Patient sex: M
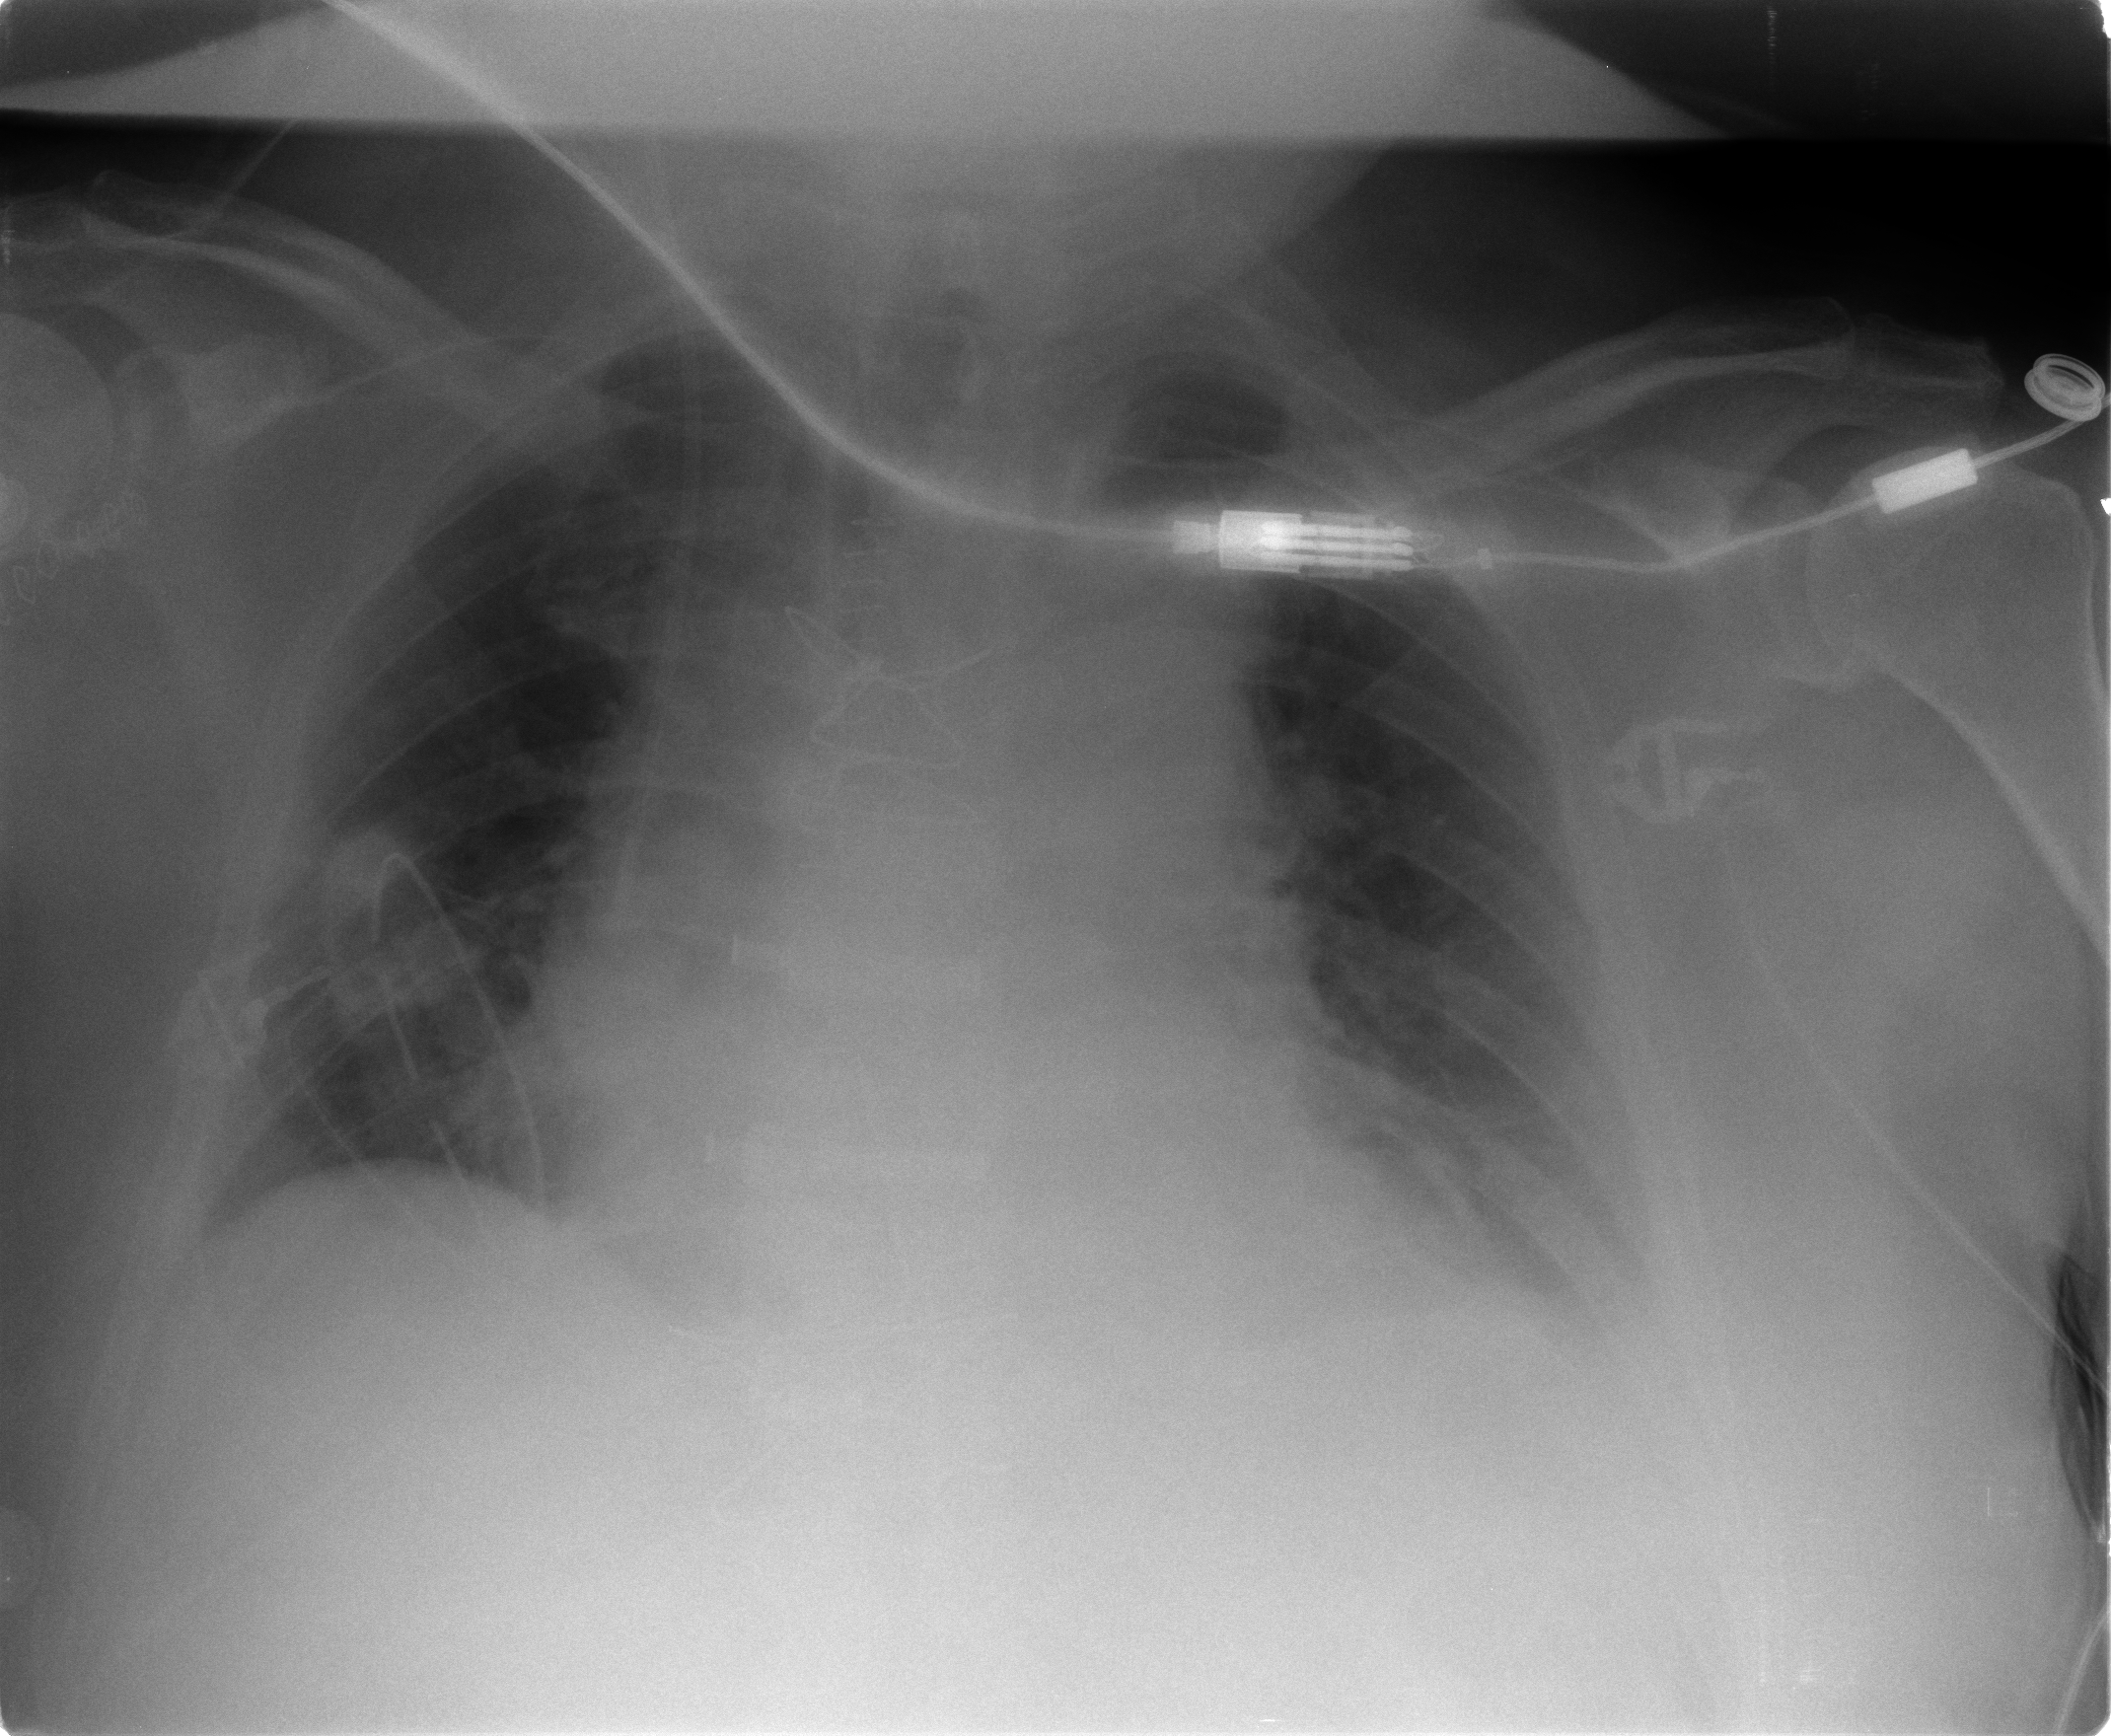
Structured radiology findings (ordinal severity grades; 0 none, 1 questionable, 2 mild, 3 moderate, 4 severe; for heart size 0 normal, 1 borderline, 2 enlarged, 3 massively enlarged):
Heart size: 2
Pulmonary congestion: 2
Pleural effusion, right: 0
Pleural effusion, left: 2
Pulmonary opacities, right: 0
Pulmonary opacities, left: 0
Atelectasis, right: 2
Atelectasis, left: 2